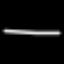
Label: line